Question: As you can see on the image I can't run my project on the simulator, it works only if I connect a real device. Before this issue I've reinstalled my Xcode, but it should work, because the simulator is at the developer tools and it works perfectly when I change the actual user of my mac book.
(The project uses proper provisioning profile).

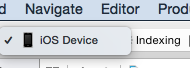
Answer: Try 1
If you renamed Xcode.app since first launch, the iOS Simulator becomes unavailable. This is mentioned in the Xcode 6.1 Release Notes:
> Renaming Xcode.app after running any of the Xcode tools in that bundle may cause iOS Simulator to be no longer be available. Either rename Xcode.app back to what it was when first launched or restart your Mac. (<PHONE>)
Try 2
Click to target or project > Build Settings > Architecture > Supported Platforms : change to iOS